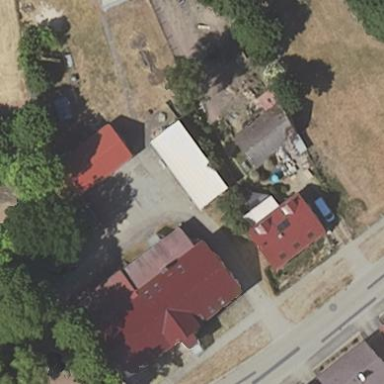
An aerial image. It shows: Community centre building.